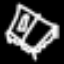
Label: bed